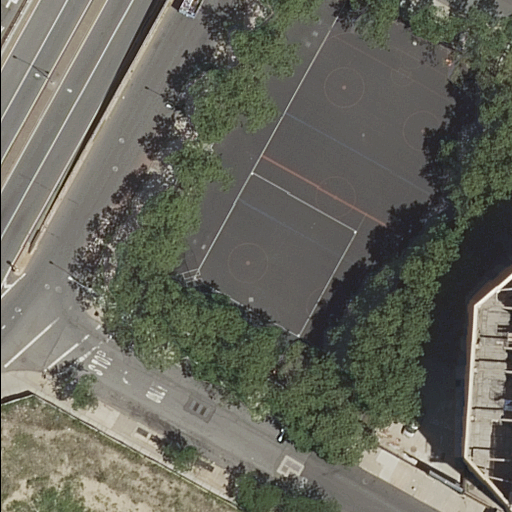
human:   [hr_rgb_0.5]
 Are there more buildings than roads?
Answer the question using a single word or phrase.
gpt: no

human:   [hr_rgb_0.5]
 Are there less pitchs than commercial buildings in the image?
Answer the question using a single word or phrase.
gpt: no

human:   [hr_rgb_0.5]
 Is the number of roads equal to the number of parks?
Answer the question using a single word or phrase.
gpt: no

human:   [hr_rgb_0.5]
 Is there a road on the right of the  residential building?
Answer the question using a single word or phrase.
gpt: no

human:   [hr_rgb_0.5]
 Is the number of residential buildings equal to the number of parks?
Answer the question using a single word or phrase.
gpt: yes

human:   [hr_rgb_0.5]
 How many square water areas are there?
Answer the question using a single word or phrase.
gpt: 0

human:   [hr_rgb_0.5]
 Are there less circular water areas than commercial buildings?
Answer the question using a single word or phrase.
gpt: no

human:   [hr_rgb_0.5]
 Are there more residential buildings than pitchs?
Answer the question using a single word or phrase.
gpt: no

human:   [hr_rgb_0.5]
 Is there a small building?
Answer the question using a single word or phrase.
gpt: no

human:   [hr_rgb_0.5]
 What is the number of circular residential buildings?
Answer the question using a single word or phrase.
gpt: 0

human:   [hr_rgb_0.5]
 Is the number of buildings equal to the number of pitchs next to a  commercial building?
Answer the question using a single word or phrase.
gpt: no

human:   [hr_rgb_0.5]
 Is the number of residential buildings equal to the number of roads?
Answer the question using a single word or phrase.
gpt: no

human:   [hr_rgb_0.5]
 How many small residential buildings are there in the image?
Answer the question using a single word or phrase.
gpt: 0

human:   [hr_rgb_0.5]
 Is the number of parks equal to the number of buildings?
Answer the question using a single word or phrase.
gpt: yes

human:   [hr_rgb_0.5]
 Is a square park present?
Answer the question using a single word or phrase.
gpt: no

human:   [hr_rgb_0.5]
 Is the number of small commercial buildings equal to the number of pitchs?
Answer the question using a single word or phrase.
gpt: no

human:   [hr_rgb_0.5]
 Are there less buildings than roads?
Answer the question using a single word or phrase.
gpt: yes

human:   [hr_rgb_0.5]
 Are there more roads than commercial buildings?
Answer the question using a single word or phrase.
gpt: yes

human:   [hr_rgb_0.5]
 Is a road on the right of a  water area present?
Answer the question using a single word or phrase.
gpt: no

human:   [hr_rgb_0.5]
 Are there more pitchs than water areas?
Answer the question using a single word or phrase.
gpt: yes

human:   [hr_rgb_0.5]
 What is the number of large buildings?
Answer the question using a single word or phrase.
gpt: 1

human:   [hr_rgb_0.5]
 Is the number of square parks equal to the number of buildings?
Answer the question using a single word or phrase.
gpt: no

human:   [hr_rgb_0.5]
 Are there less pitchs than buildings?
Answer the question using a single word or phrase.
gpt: no

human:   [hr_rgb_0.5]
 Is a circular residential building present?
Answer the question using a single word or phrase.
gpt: no

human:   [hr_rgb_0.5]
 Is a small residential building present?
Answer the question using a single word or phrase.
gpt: no

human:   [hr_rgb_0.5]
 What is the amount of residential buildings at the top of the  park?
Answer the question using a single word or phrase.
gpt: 0

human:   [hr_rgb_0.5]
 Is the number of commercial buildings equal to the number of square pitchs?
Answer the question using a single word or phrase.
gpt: yes

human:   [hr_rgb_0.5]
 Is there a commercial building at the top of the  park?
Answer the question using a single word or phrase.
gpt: no

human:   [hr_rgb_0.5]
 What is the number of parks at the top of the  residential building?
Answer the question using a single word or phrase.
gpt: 1

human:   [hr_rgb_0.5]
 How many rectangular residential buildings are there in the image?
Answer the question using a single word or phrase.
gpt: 0

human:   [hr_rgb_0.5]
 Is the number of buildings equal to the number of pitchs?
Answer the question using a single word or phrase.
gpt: yes

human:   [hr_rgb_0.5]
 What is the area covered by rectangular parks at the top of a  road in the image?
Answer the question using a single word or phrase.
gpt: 80m2

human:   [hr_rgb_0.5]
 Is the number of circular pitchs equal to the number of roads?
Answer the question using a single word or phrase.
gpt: no

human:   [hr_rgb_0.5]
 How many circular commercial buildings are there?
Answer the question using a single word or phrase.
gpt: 0

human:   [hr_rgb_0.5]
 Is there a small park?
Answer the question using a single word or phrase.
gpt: yes

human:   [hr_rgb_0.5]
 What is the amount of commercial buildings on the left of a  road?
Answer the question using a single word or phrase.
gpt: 0